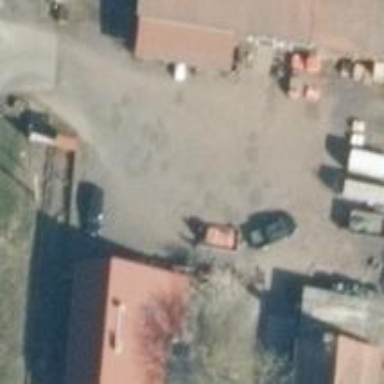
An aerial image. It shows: Farm shop.